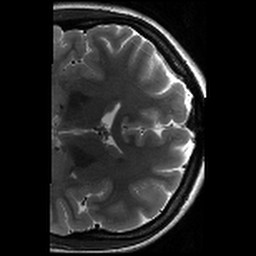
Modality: T2w
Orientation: coronal
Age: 20
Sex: female
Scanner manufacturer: siemens
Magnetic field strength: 3 T
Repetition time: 8.02 s
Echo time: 0.08 s